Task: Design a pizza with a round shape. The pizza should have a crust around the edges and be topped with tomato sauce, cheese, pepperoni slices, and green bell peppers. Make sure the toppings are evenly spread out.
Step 391:
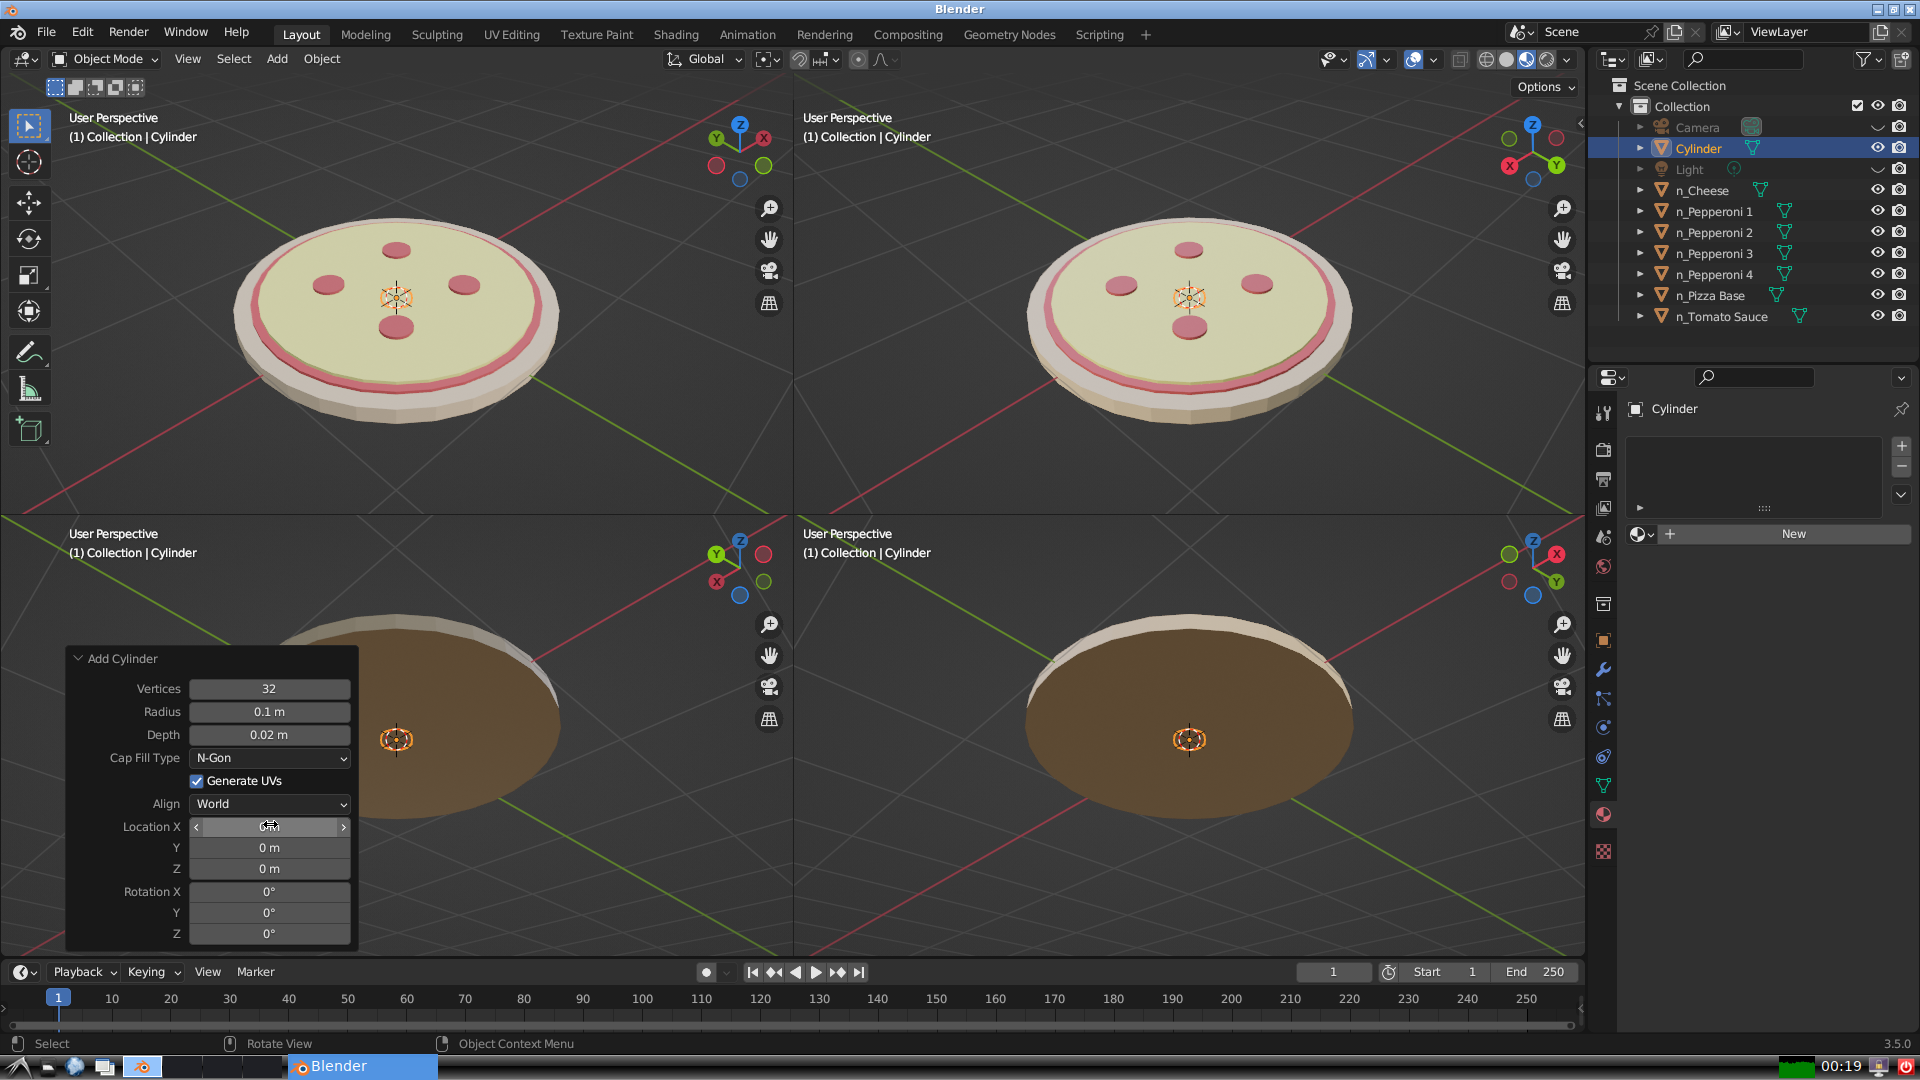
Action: click: no